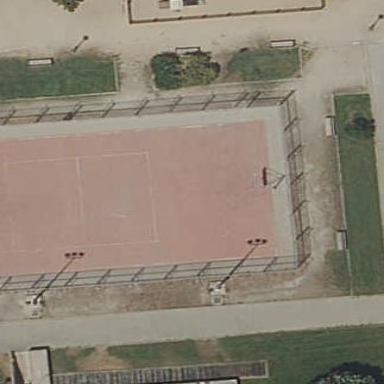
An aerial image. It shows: Basketball court located in leisure land pitch.